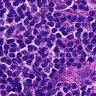
Metastatic tissue present: no